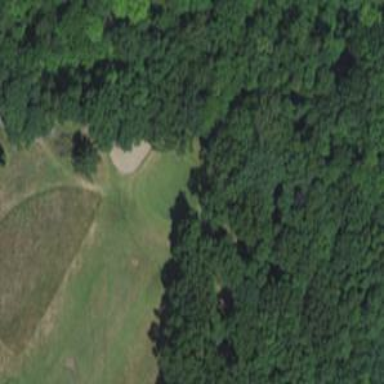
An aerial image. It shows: View of golf hole.